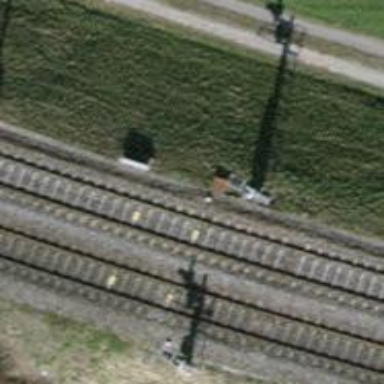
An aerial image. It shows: Railway signal.